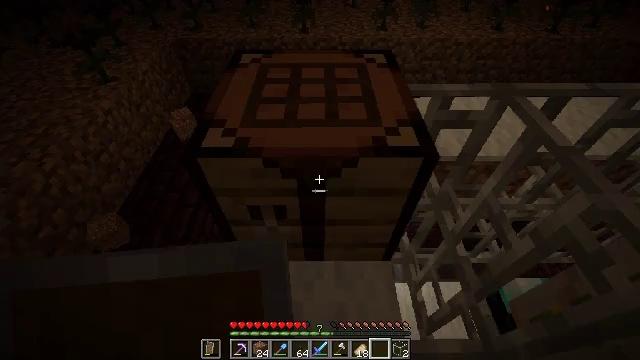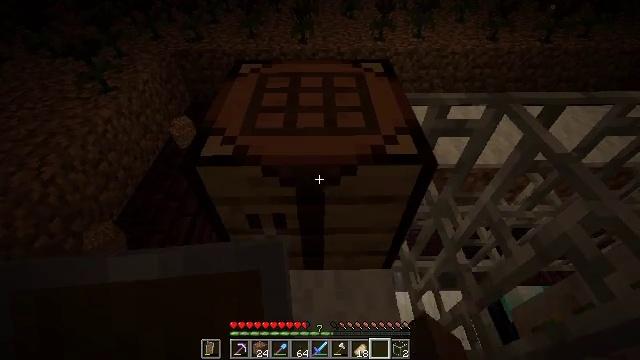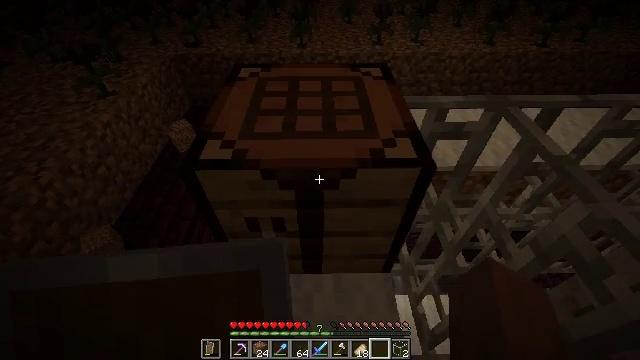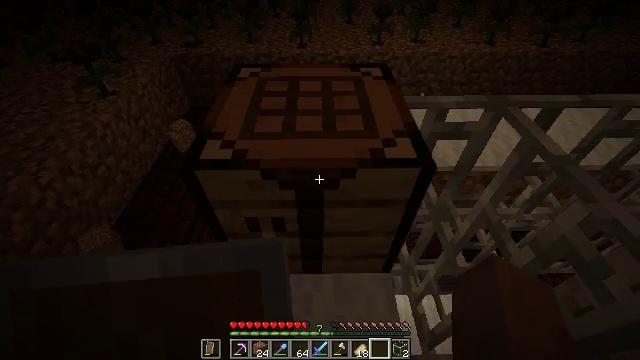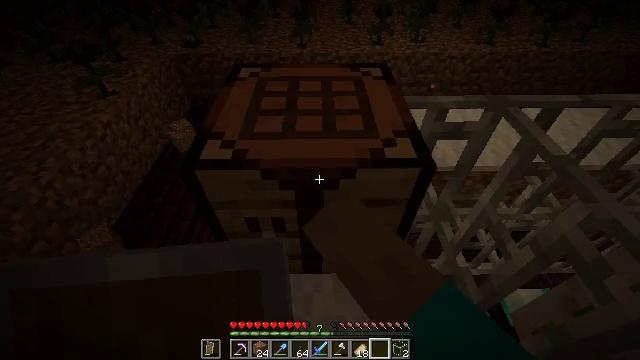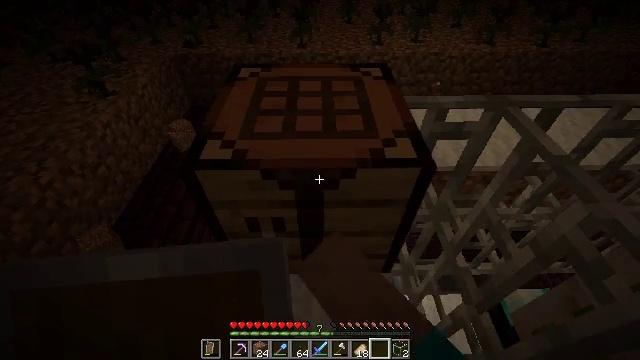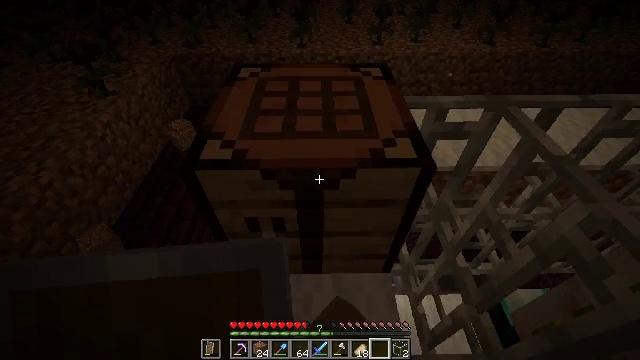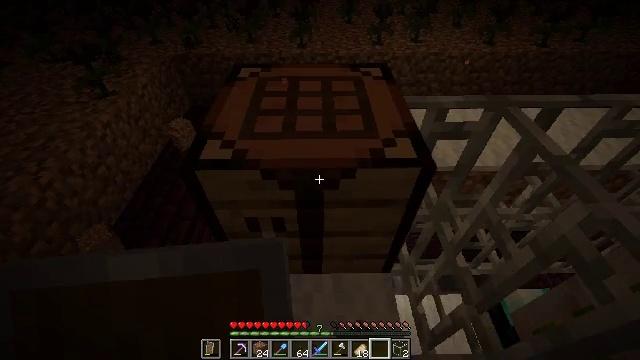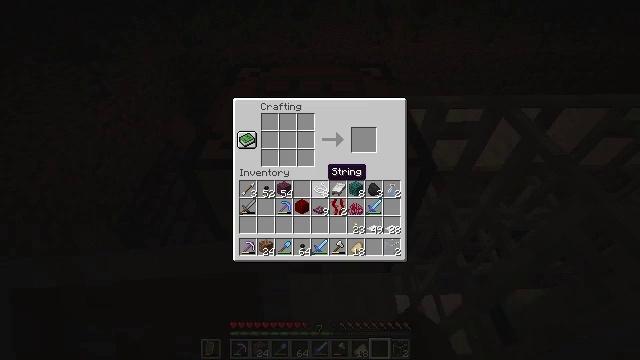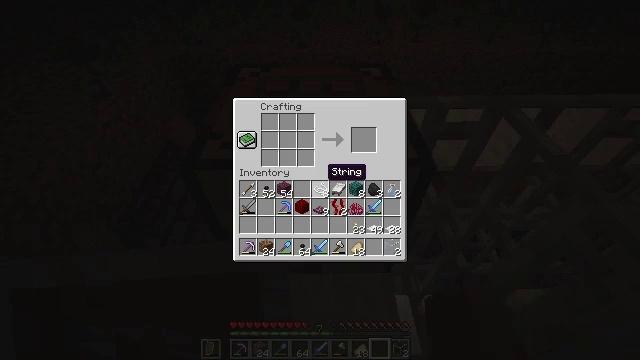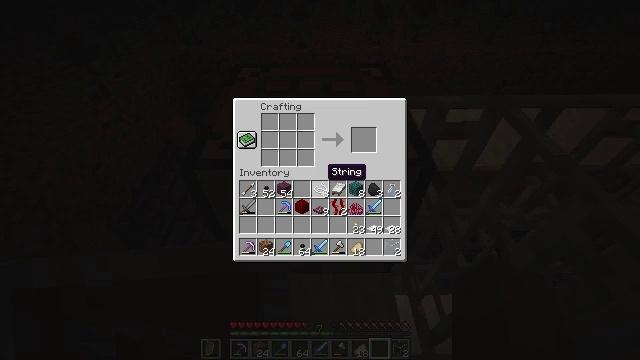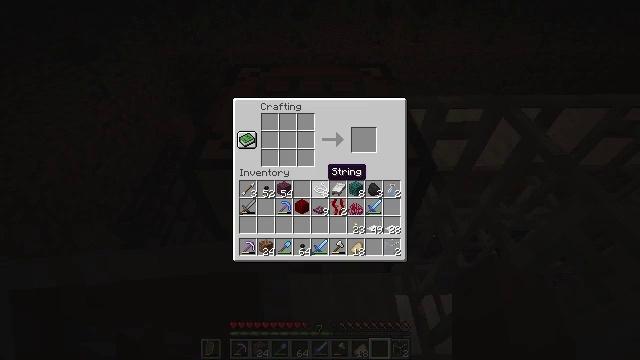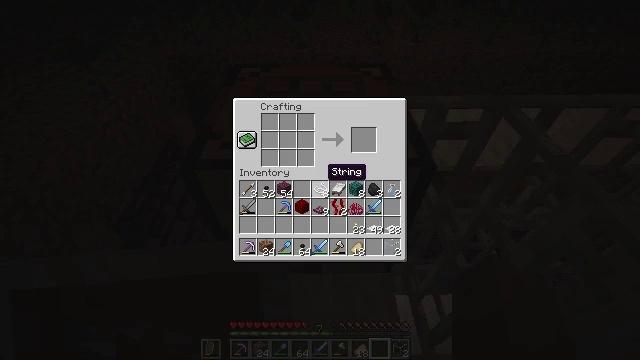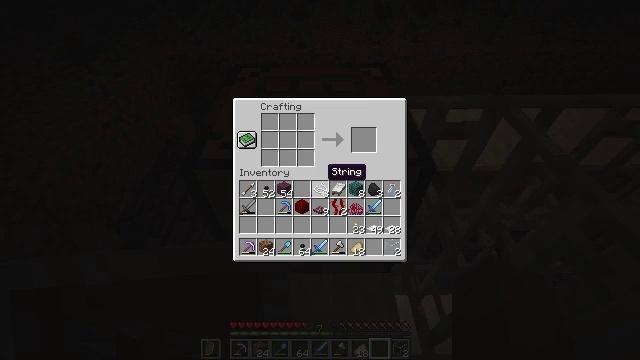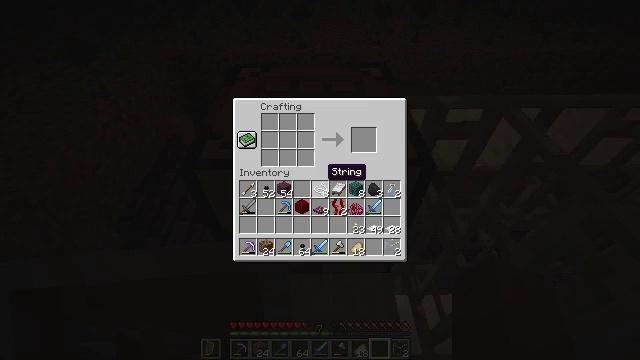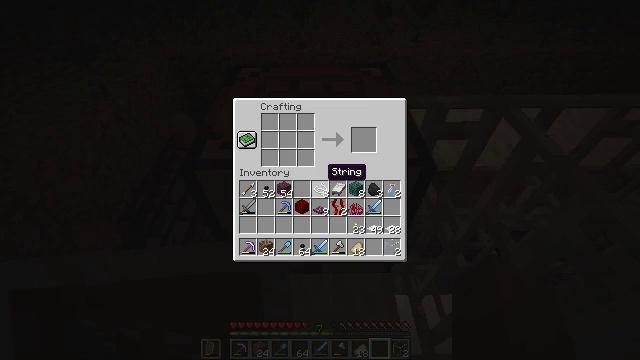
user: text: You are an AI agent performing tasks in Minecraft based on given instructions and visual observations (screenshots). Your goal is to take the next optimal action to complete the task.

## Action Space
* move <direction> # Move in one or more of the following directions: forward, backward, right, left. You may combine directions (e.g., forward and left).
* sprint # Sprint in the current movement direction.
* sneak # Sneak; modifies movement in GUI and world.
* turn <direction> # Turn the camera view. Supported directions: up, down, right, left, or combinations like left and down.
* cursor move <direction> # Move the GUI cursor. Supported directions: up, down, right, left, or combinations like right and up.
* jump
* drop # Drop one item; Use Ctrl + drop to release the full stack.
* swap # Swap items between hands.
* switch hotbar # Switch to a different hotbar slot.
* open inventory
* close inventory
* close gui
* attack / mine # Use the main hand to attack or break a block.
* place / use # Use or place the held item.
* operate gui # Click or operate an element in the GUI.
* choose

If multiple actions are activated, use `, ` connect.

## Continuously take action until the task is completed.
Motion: motion action
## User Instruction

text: Make the crimson trapdoor at the crafting table.
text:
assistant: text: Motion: turn up
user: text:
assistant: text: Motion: no_op
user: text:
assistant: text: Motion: use / place
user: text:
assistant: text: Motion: use / place
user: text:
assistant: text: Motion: use / place
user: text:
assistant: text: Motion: no_op
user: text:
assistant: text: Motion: no_op
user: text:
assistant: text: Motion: open gui
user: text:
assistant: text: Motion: no_op
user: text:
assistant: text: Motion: no_op
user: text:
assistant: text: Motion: no_op
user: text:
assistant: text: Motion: no_op
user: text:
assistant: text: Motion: no_op
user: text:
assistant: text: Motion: no_op
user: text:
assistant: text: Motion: no_op
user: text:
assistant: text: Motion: cursor move left
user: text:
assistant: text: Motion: cursor move left
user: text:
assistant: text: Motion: no_op
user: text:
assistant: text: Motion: no_op
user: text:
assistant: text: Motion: no_op
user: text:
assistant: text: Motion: no_op
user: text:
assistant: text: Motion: no_op
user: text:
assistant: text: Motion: no_op
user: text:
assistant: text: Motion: no_op
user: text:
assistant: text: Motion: operate gui
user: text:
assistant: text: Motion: operate gui
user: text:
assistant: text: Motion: cursor move left and up
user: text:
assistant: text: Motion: cursor move up
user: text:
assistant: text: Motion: no_op
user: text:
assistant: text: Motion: no_op